Interaction volume radius: 5 \u00c5
Interaction volume height: 10 \u00c5
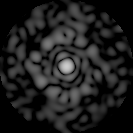
Disorder parameter: 0.8524